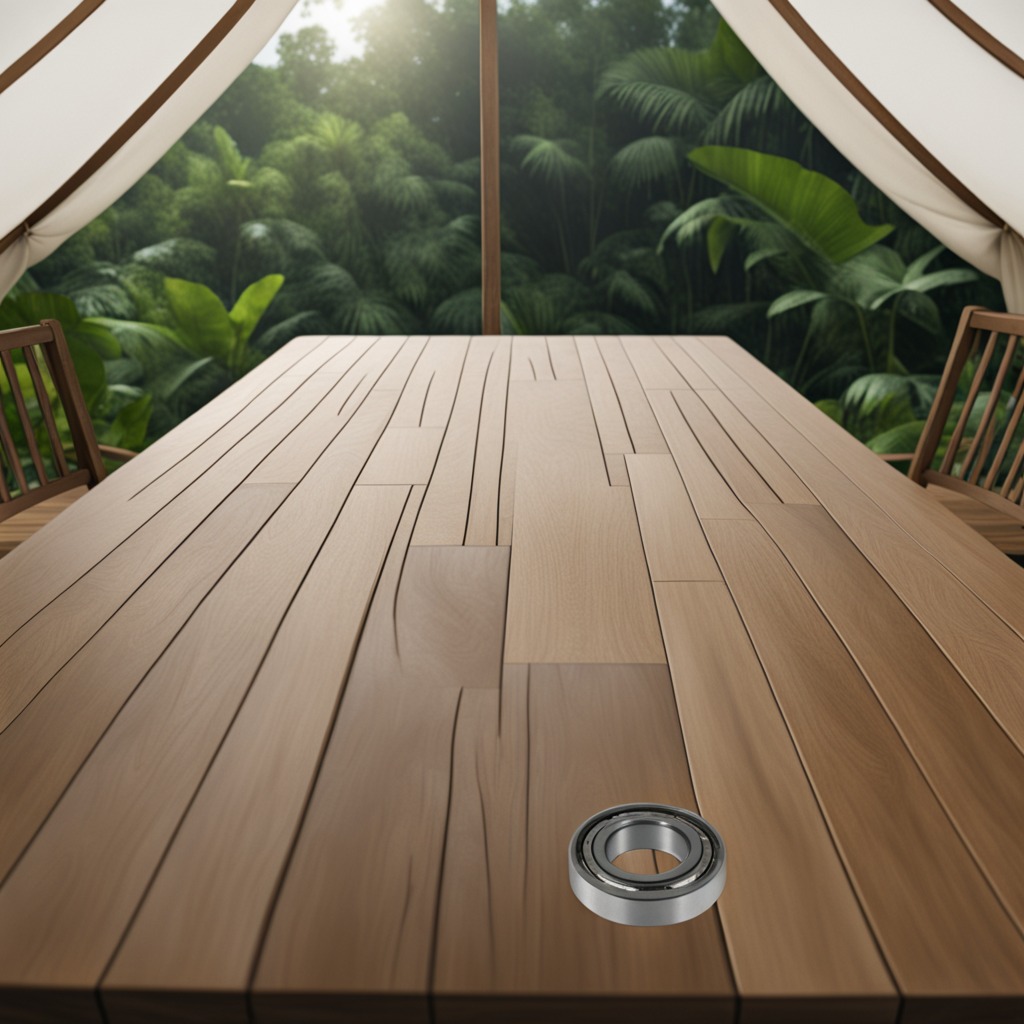
A metal ball bearing is lying on the wooden table.